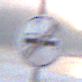
Verkehrszeichen: EndeUeberholverbot
Umgebung: Outdoor, Beach
Tageszeit: SunriseSunset
Wetter: Overcast
Licht: Natural
Jahreszeit: NotSpecified
Kontrast: LowContrast